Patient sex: M
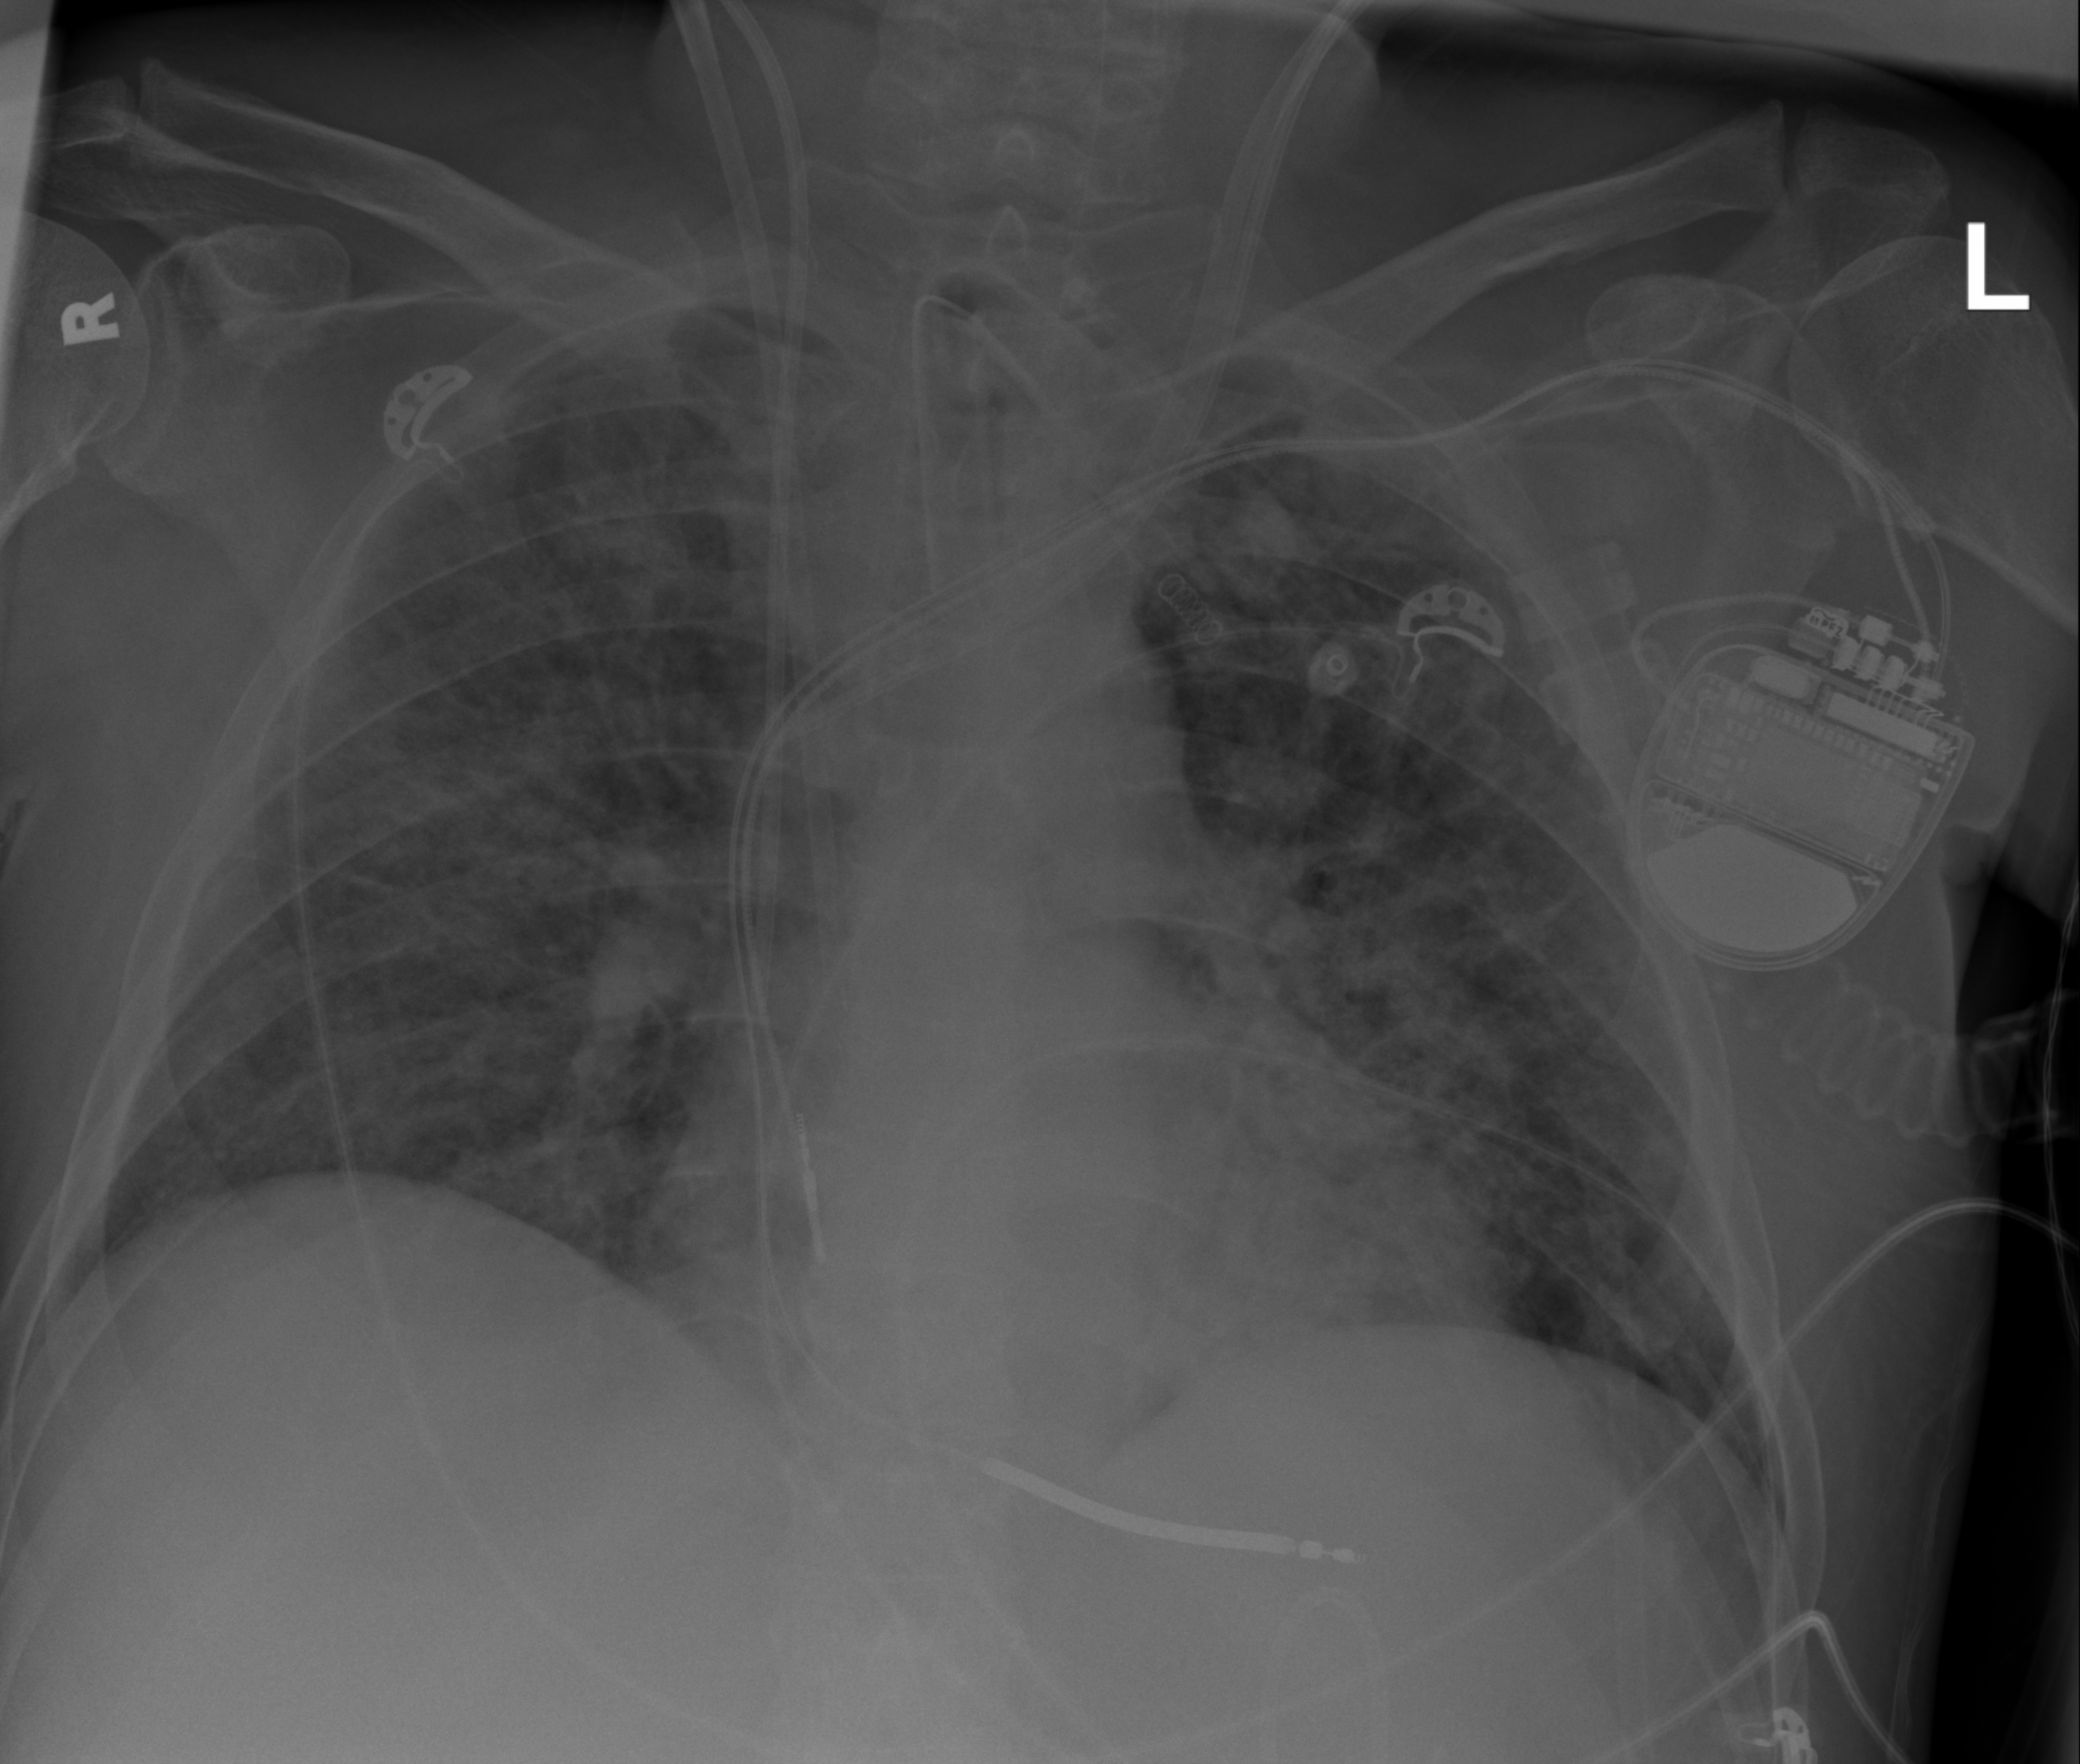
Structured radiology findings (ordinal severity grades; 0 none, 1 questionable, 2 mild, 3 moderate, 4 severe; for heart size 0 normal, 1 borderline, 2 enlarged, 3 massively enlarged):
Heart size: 0
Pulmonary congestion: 2
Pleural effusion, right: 0
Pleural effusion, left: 0
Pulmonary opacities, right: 3
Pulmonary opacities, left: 3
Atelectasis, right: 3
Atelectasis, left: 3